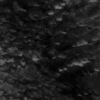
Label: not_dusty